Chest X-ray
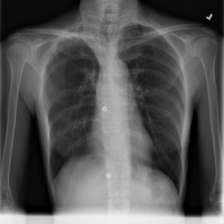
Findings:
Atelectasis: negative
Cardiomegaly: negative
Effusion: negative
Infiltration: negative
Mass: negative
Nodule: negative
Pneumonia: negative
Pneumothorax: negative
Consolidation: negative
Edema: negative
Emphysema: negative
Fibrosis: negative
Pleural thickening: negative
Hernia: negative